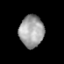
Tissue: prostate
Cell type: Epithelial cells
Senescence score: 0.3562
Nuclear area (px): 762
Mean DAPI intensity: 160.587